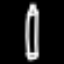
Label: pencil